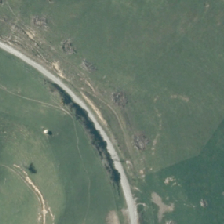
Land cover: grose_broom